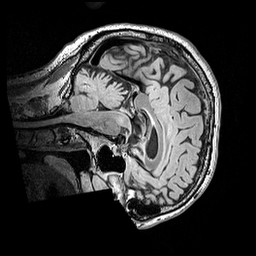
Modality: FLAIR
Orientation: sagittal
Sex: male
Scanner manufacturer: siemens
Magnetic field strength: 3 T
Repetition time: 5 s
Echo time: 0.395 s